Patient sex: F
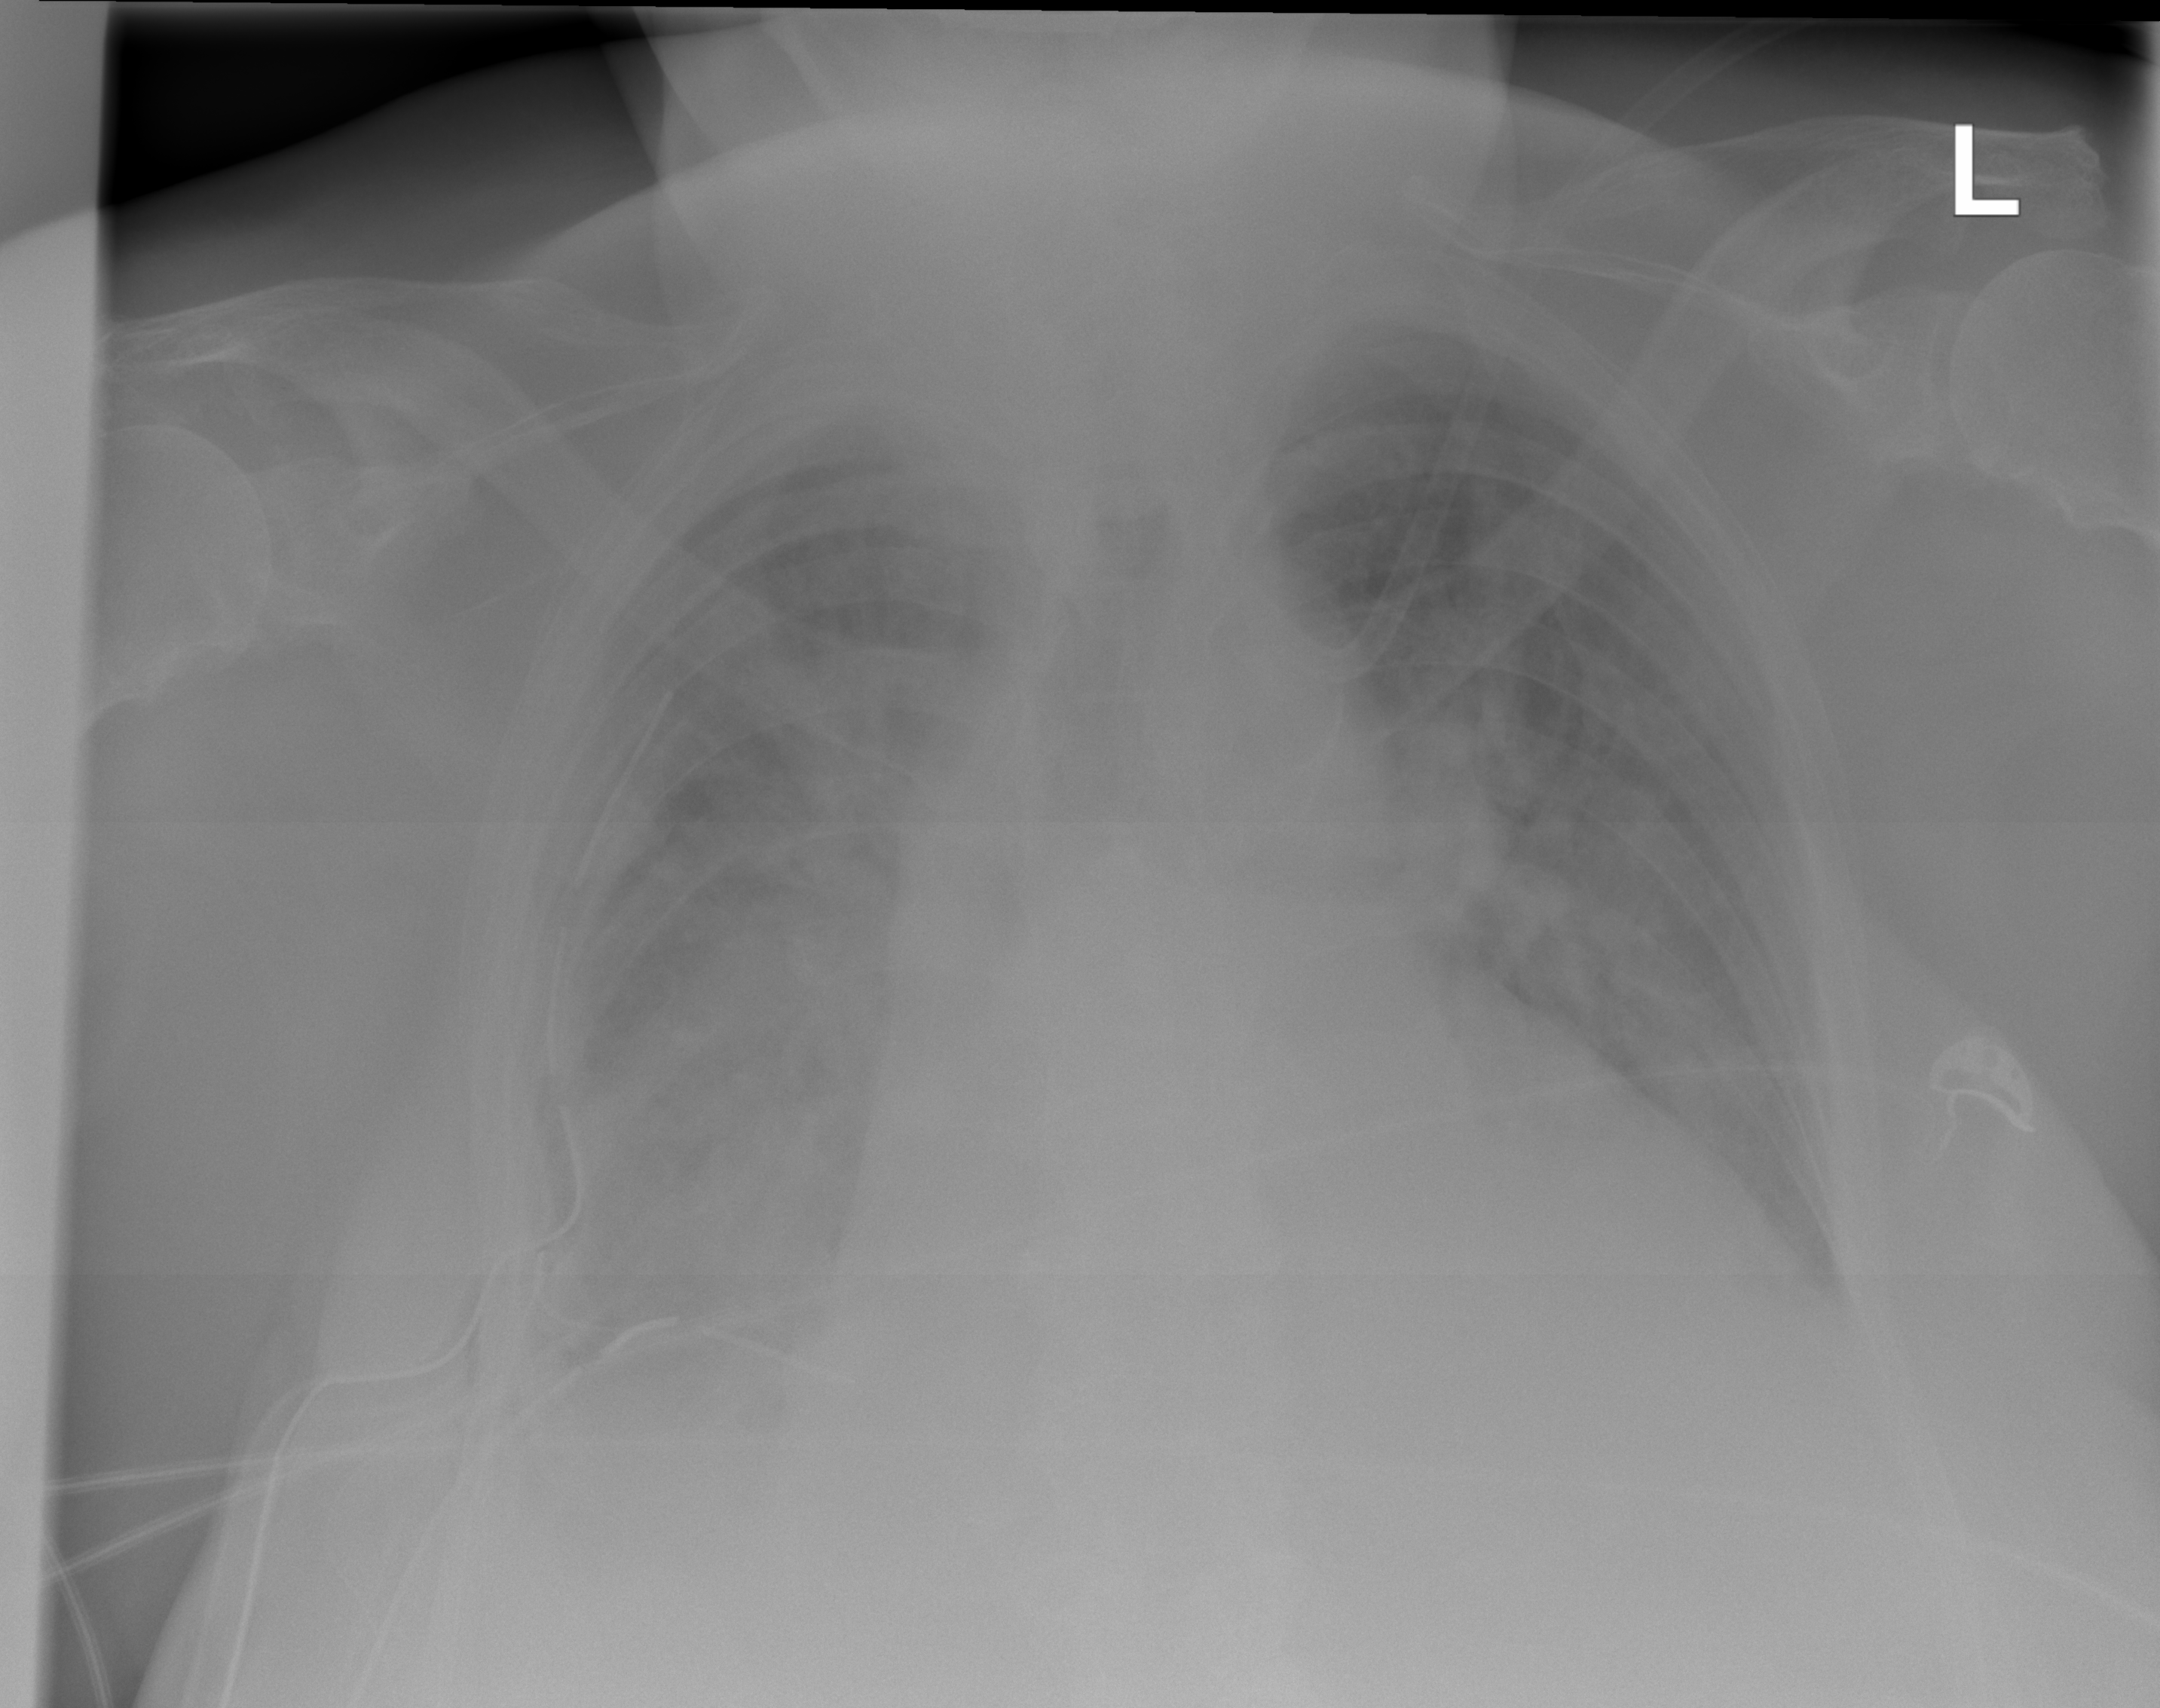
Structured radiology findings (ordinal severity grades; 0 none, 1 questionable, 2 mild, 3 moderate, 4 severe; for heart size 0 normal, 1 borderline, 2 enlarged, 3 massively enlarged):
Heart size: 2
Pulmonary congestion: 2
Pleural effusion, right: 2
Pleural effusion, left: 2
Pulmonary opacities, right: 3
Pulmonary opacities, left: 2
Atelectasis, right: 3
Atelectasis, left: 0